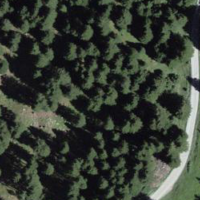
EUNIS habitat code: 43
Species observed at this site:
Petasites albus